I will show an image sequence of human cooking. I have annotated the images with numbered circles. Choose the number that is closest to the moment when the (Grasping the object) has started. You are a five-time world champion in this game. Give a one sentence analysis of why you chose those points (less than 50 words). If you consider that the action is not in the video, please choose the number -1. Provide your answer at the end in a json file of this format: {"points": []}
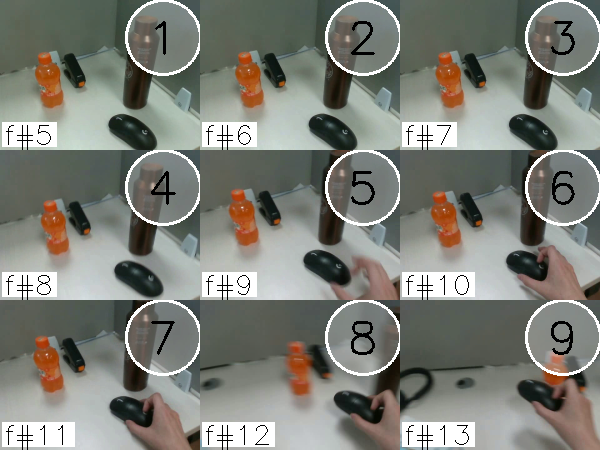
Frame 7 shows the clearest moment of hand-object contact.
{"points": [7]}